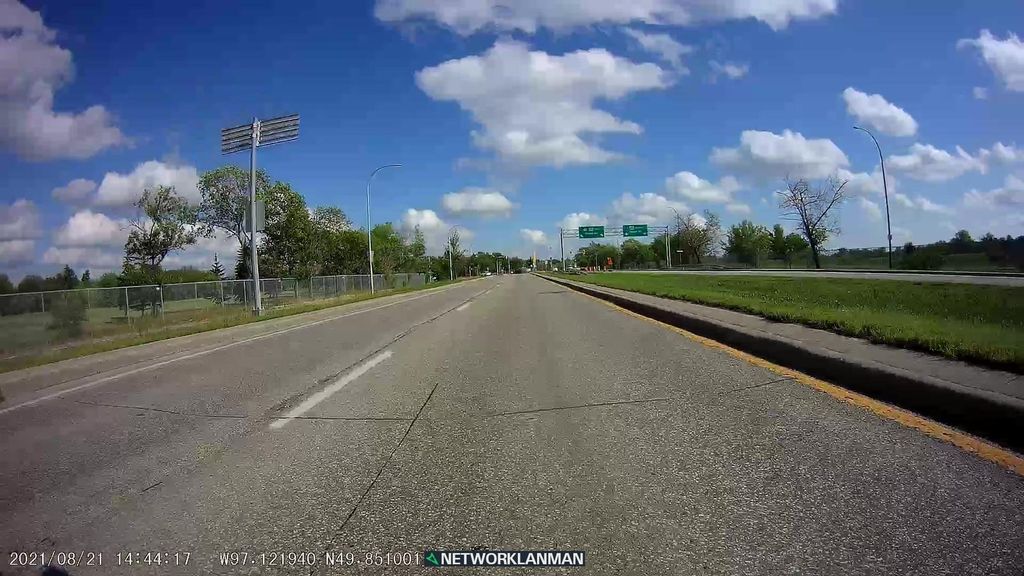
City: winnipeg